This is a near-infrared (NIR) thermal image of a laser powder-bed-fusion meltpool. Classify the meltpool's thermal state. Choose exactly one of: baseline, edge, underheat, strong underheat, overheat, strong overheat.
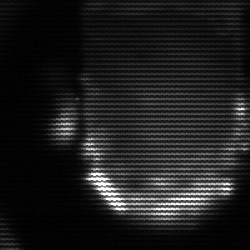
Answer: baseline